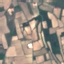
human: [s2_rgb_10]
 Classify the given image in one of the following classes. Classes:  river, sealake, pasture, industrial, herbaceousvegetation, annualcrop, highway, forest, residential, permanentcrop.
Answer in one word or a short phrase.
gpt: PermanentCrop